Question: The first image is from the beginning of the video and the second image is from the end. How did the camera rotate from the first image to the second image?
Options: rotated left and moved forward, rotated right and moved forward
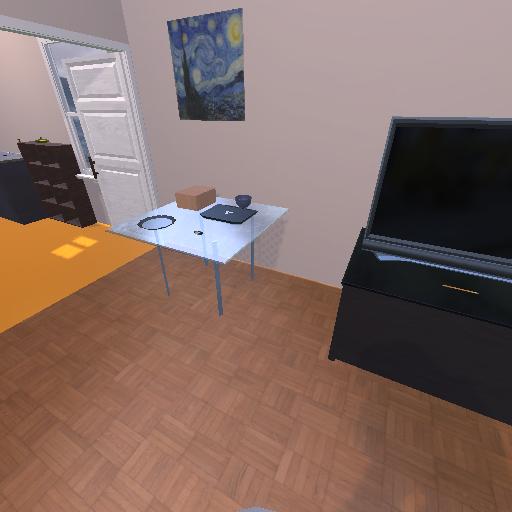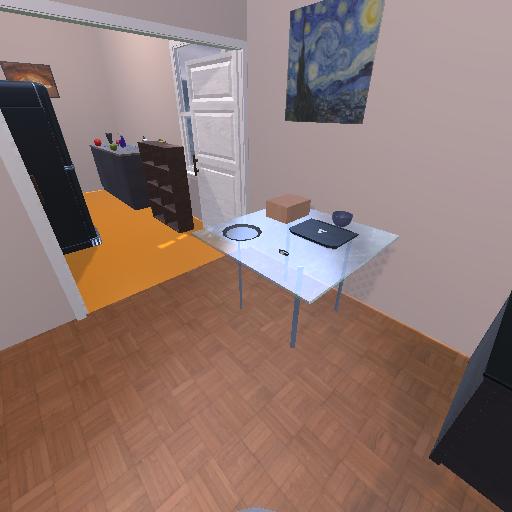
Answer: rotated left and moved forward